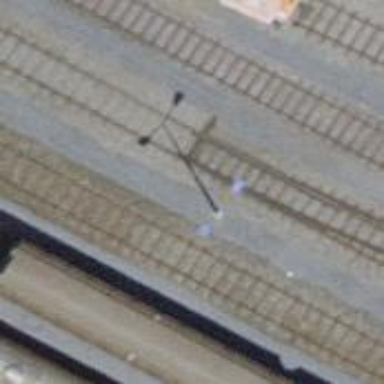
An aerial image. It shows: Rail spur service.